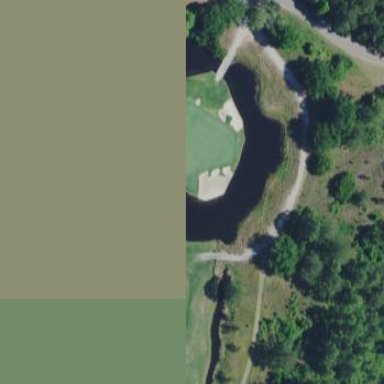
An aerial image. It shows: Rough grassy area used for golf.